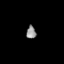
Tissue: lung
Cell type: Epithelial cells
Senescence score: 0.1878
Nuclear area (px): 121
Mean DAPI intensity: 143.017